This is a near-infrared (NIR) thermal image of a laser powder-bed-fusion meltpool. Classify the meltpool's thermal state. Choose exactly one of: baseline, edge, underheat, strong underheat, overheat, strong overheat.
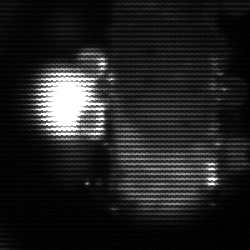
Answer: strong underheat